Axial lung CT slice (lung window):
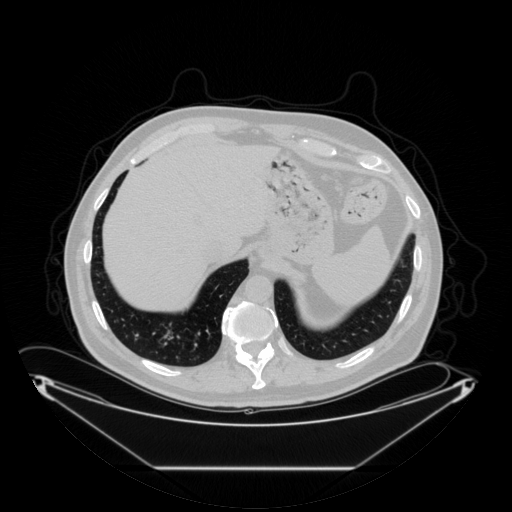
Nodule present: no